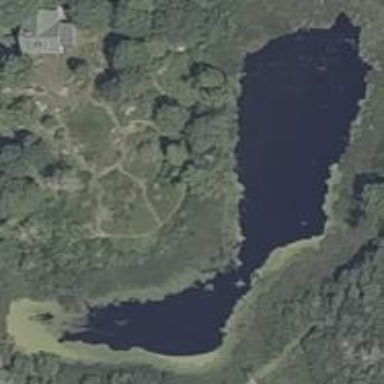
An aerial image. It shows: Pond with natural water.